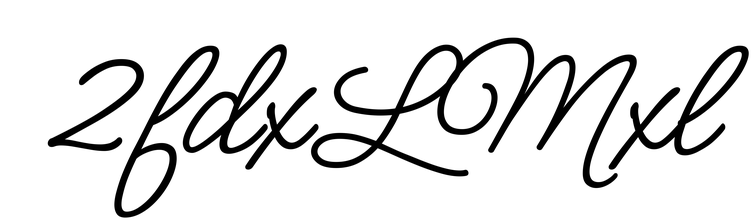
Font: MeowScript-Regular